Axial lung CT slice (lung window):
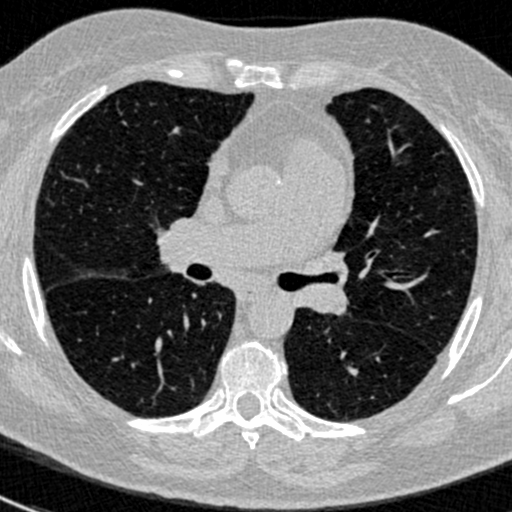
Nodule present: no